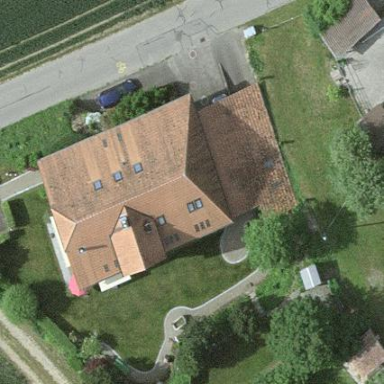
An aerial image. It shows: Residential building with half-hipped roof shape.